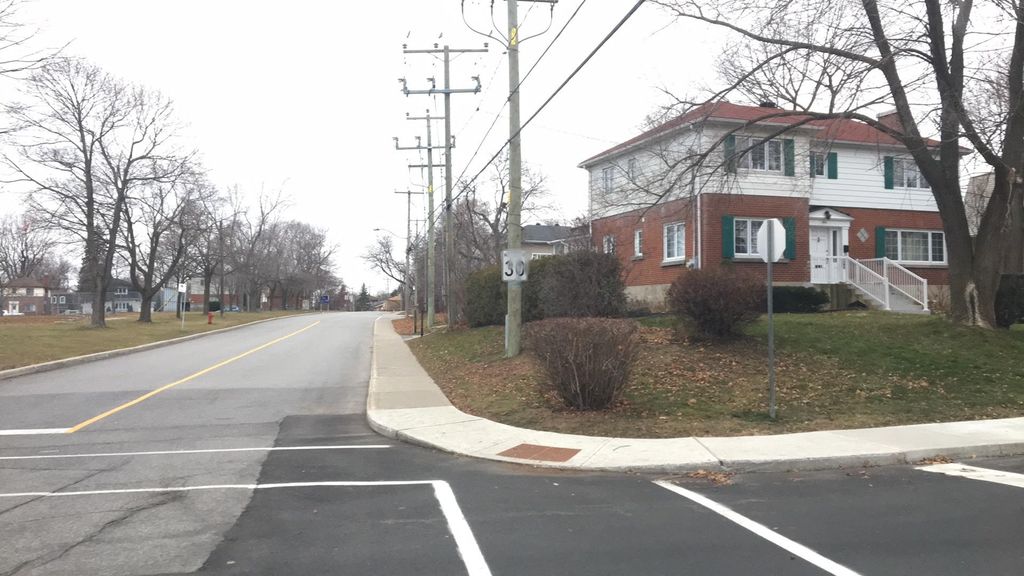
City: montreal